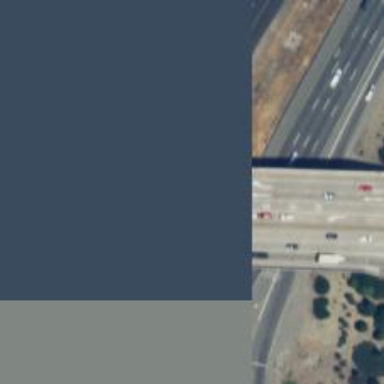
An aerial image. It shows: Bridge crossing over highway trunk expressway.